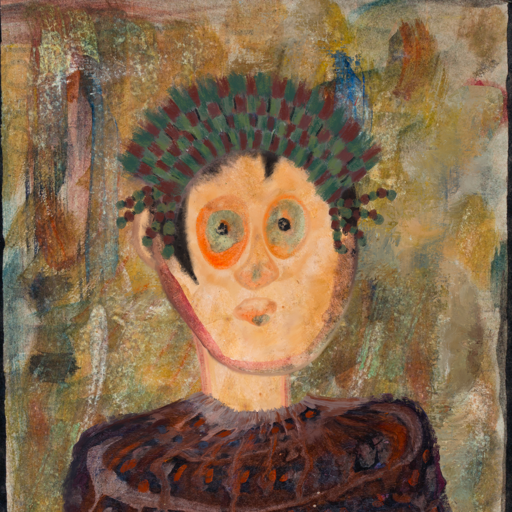
Background: Pipe, Head And Neck Front: Childish, Face Front: Childish, Bust: Hypocrite, Hair Front: Roy_Bahadur, Head Accessory: After_Raid_Crown, Second Necklace: Blank, Necklace: Blank, Baby: Blank